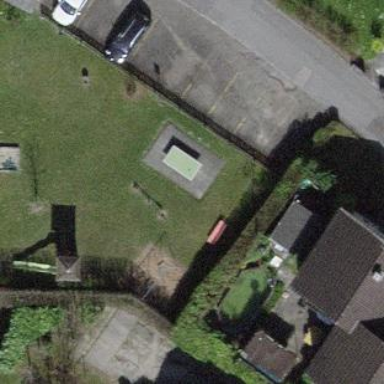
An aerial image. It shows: Playground area for leisure land.